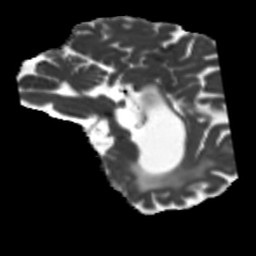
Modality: MD
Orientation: sagittal
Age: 40
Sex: male
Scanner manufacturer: siemens
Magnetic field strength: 3 T
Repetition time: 5.25 s
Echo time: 0.08 s